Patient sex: M
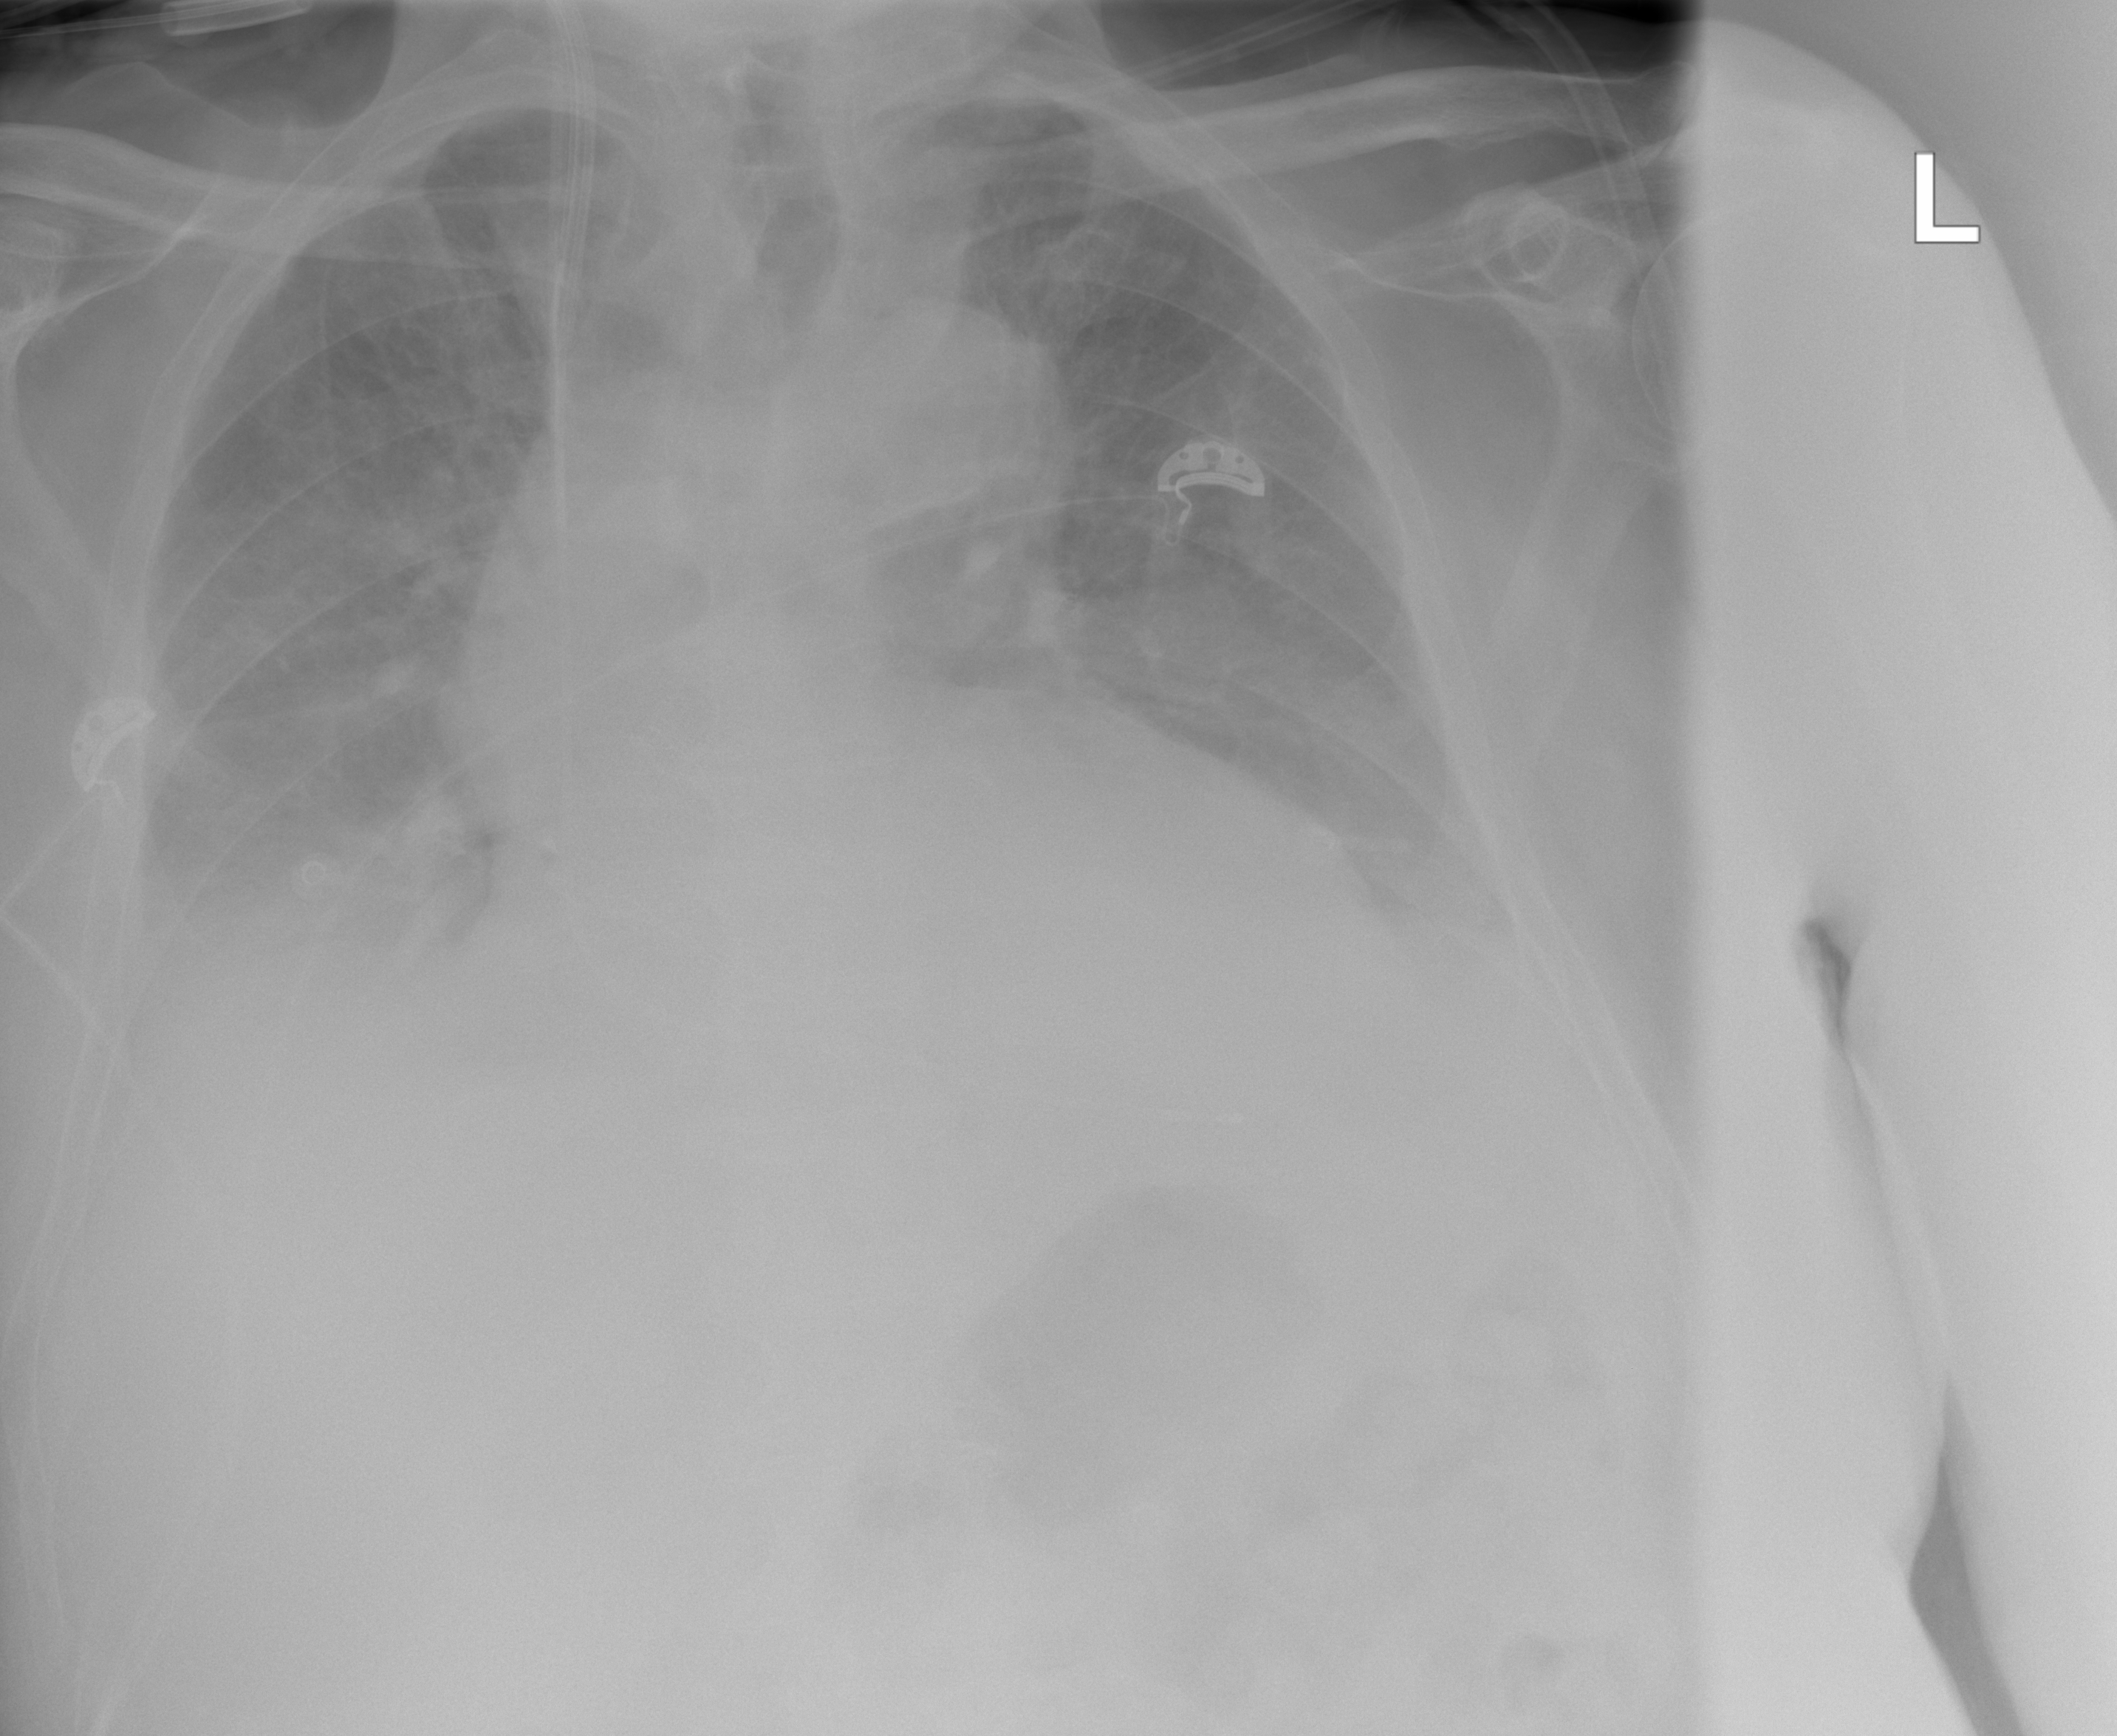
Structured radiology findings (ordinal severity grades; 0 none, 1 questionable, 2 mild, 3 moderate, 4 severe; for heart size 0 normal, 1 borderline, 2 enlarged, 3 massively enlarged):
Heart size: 2
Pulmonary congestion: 2
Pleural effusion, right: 2
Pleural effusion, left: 1
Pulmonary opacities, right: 0
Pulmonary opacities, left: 0
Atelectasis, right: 2
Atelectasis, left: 2